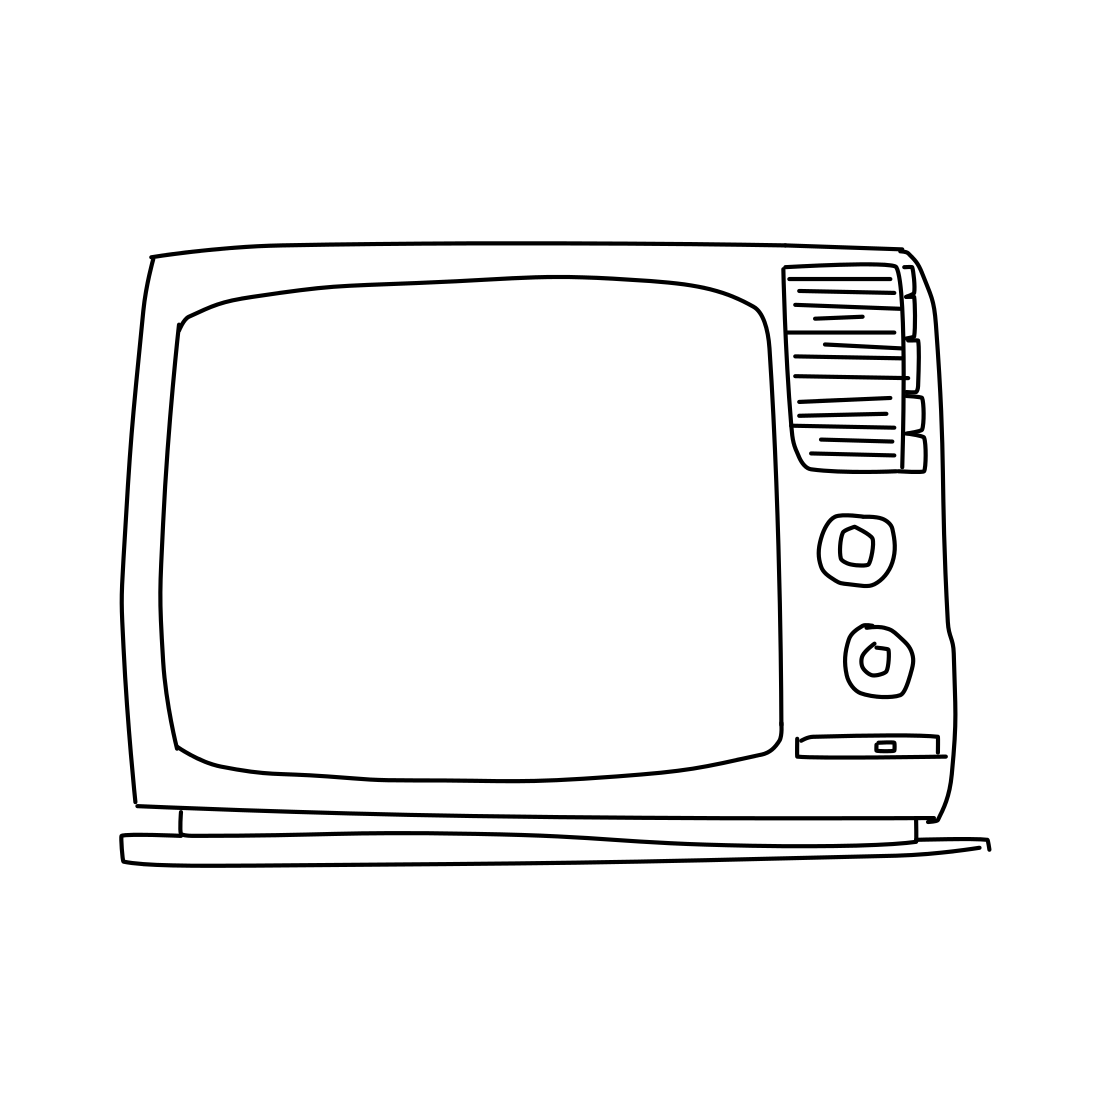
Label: tv